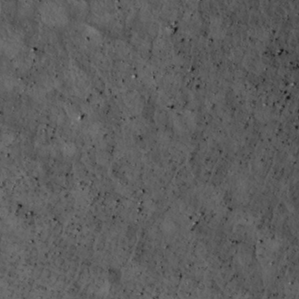
Label: non_frost